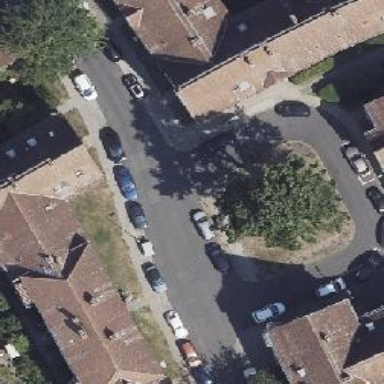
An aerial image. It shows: There is parking obstacle present.